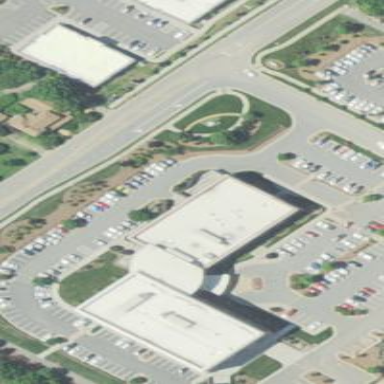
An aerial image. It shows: Parking area with surface.